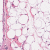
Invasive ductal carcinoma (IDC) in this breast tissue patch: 0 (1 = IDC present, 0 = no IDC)